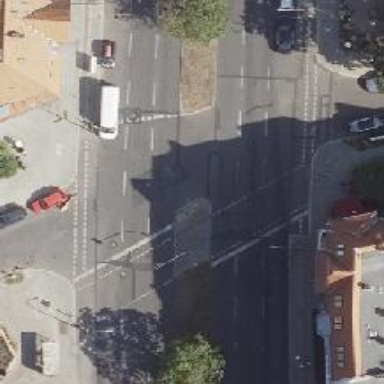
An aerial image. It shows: Road with traffic signals.